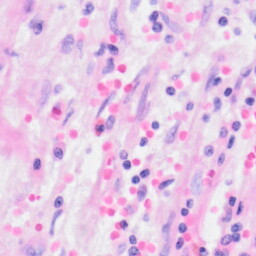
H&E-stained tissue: Kidney